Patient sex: F
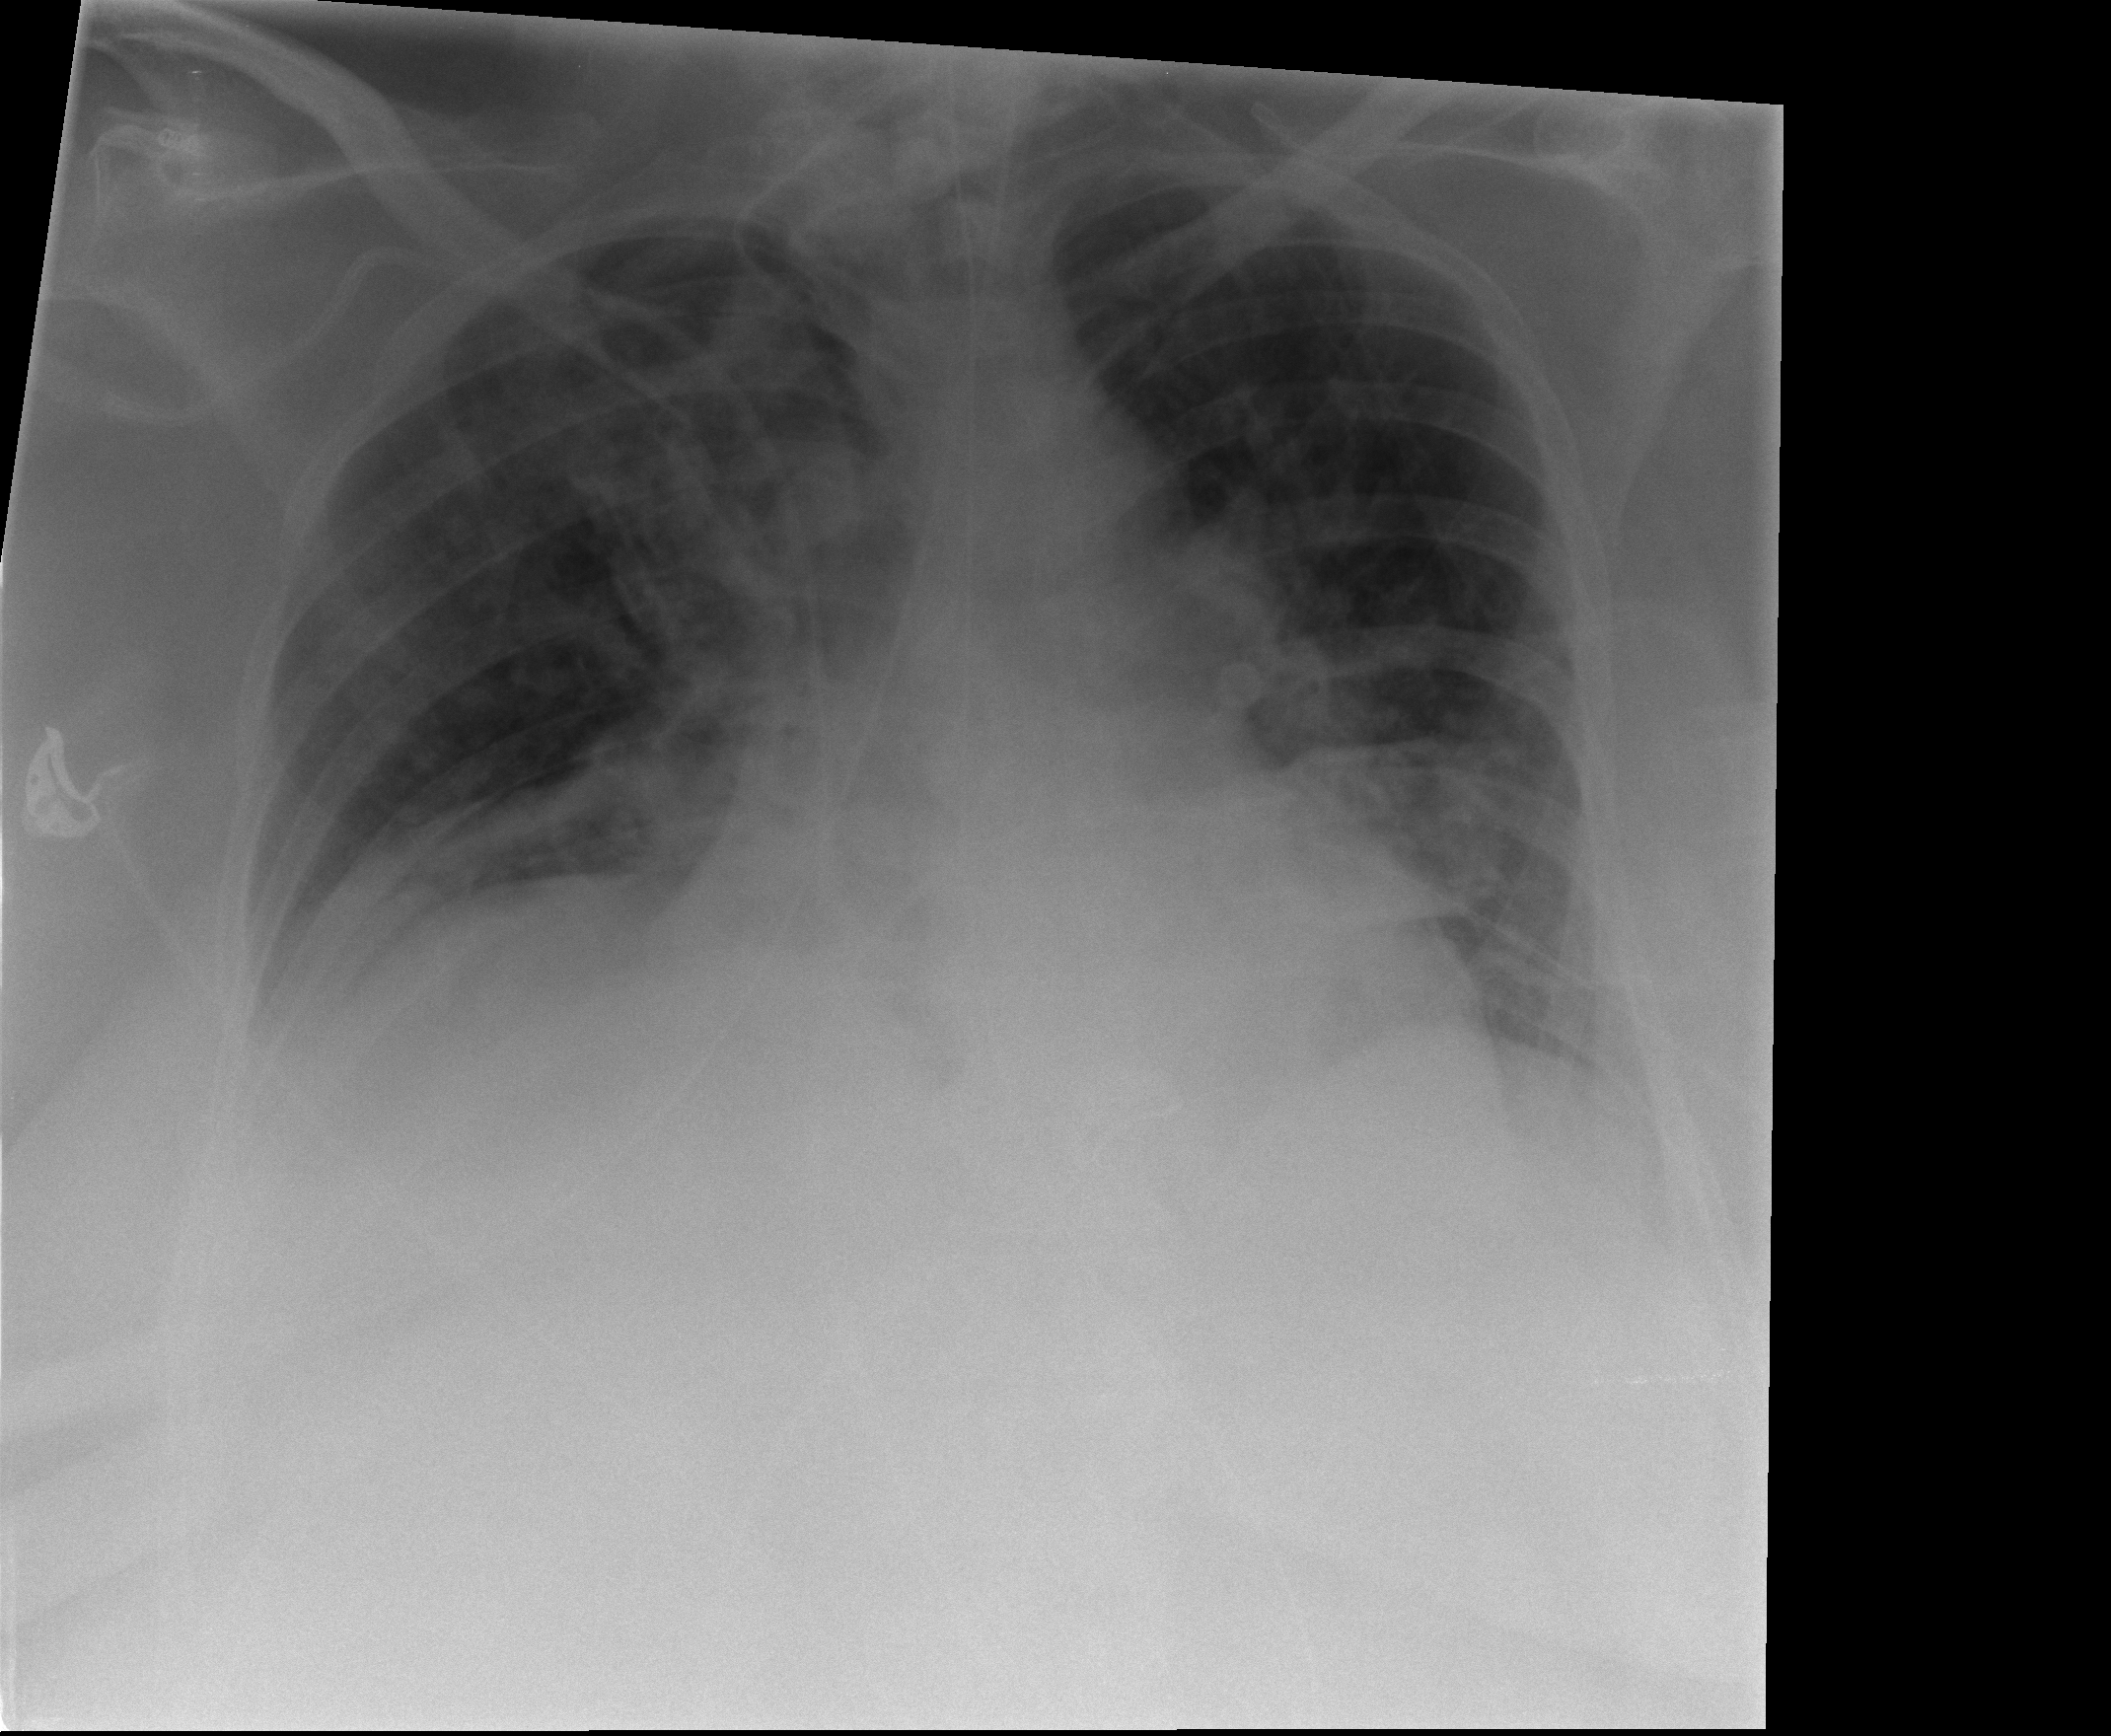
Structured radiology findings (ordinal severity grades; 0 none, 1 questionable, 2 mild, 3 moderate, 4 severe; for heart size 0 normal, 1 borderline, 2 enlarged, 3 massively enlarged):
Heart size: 2
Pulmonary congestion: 2
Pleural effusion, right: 2
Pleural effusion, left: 2
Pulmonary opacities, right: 0
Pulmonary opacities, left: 0
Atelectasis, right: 2
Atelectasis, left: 2